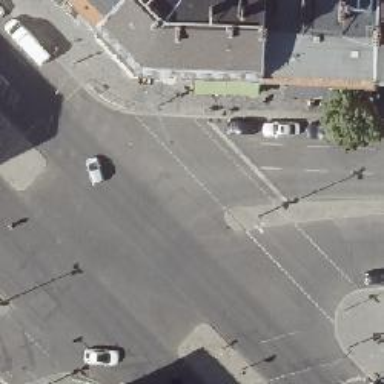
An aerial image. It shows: Footway that serves as traffic island.